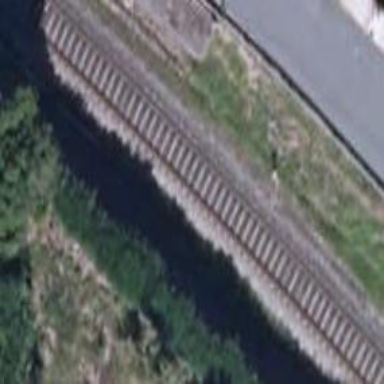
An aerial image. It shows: Railway track.